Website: lowes
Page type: store-pickup
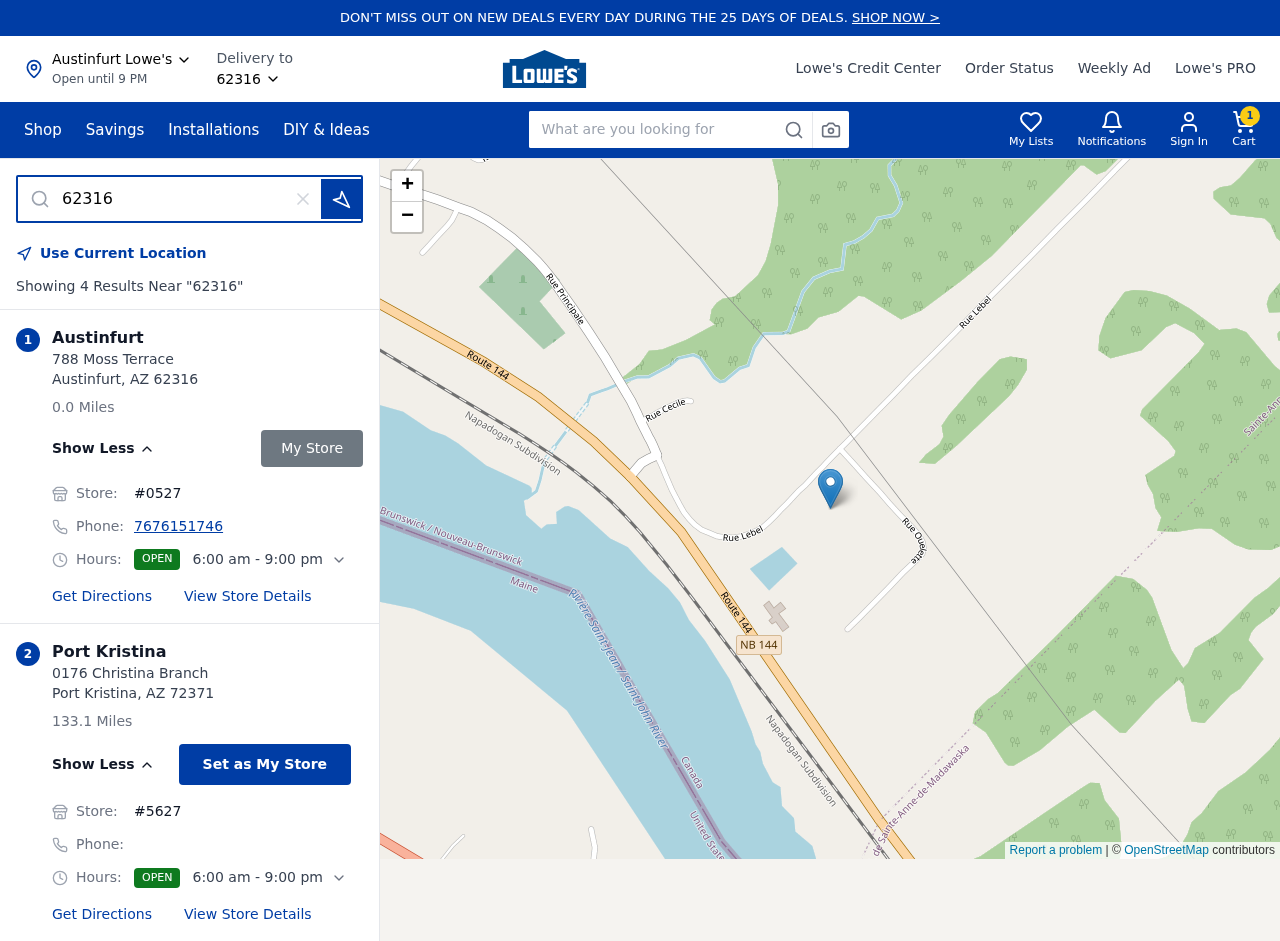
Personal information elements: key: PII_CITY
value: Austinfurt
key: PII_CITY2
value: Port Kristina
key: PII_LOCATION1_STREET
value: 788 Moss Terrace
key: PII_LOCATION2_POSTCODE
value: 72371
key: PII_LOCATION2_STREET
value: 0176 Christina Branch
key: PII_PHONE
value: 7676151746
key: PII_POSTCODE
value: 62316
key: PII_STATE_ABBR
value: AZ
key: PII_POSTCODE3
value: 62316
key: PII_POSTCODE_FULL
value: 62316
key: PII_POSTCODE_NUMERIC
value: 62316
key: PII_STATE_ABBR2
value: AZ
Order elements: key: ORDER_NUM_ITEMS
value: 1
Search elements: key: HEADER_SEARCH
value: What are you looking for
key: SEARCH_STORE_LOCATION
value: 62316